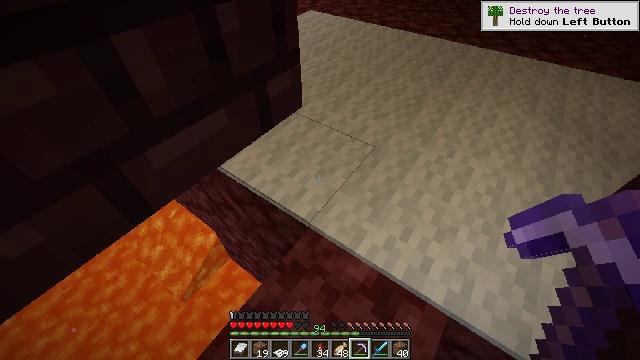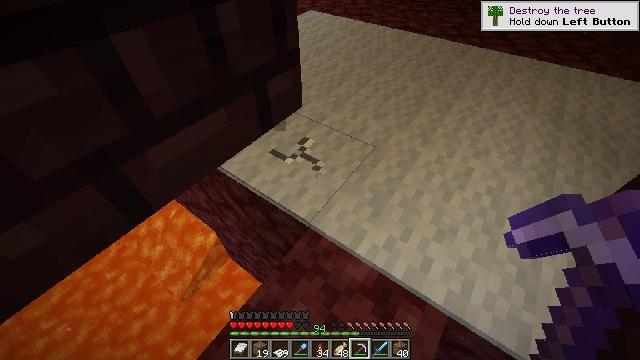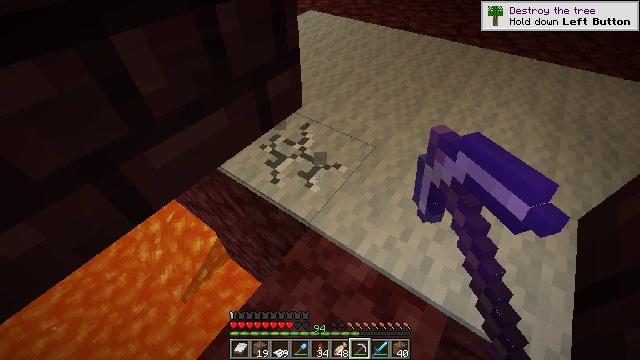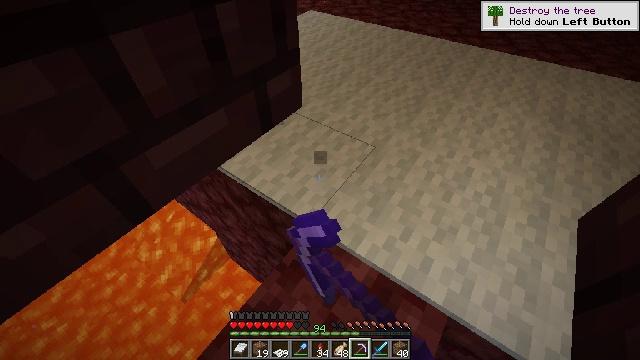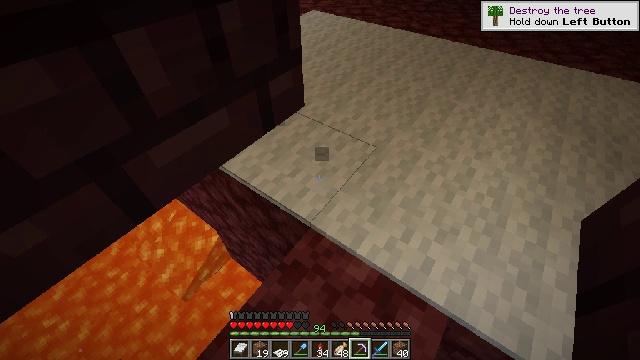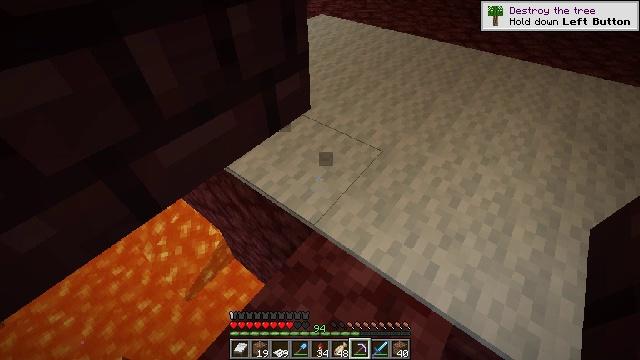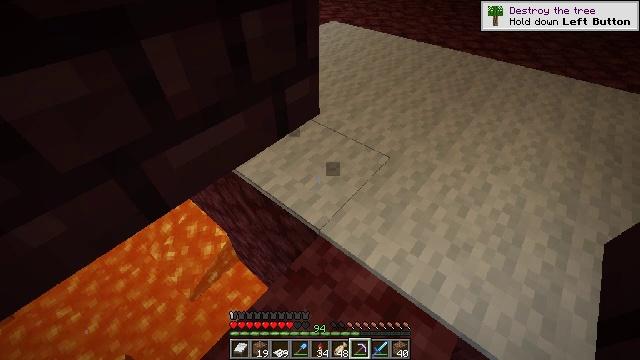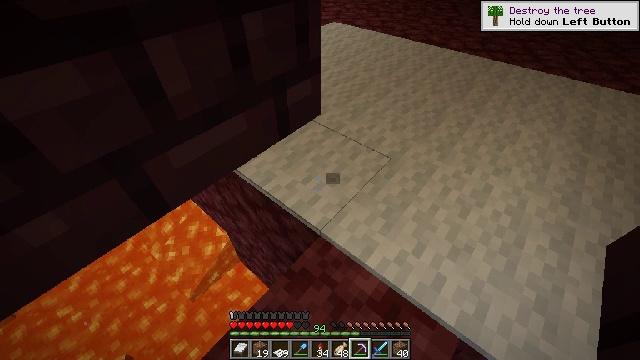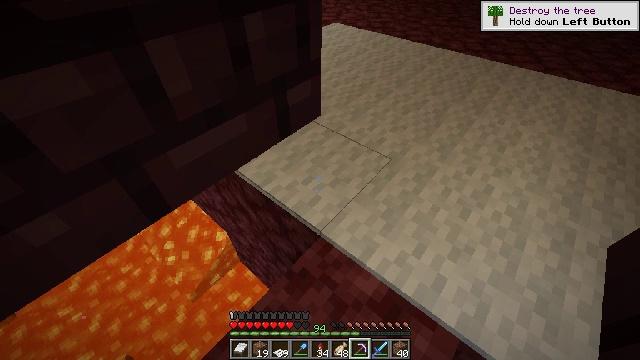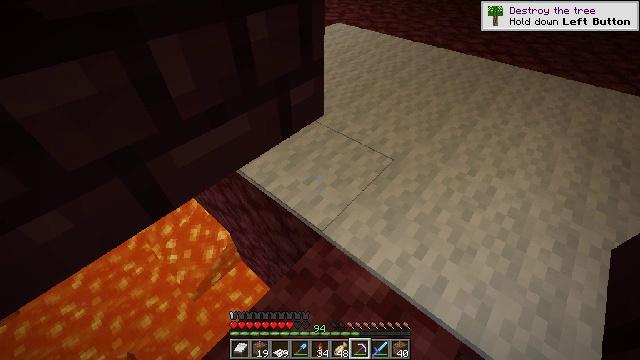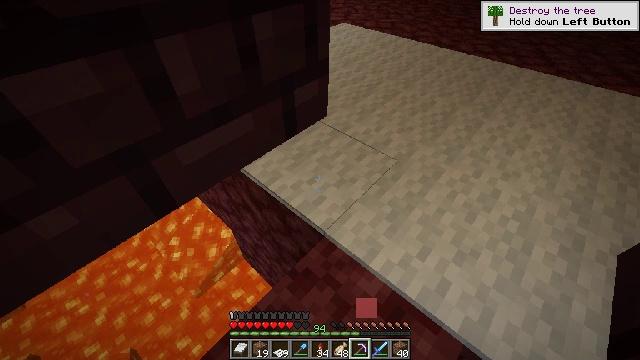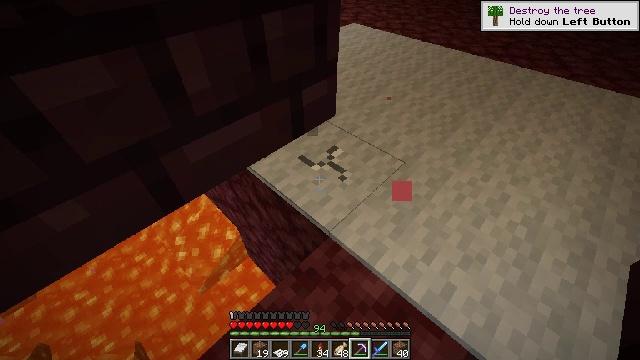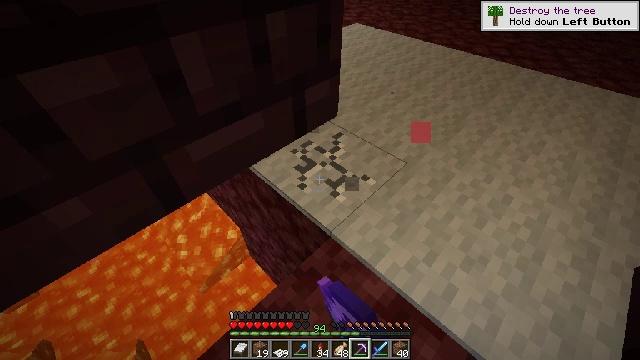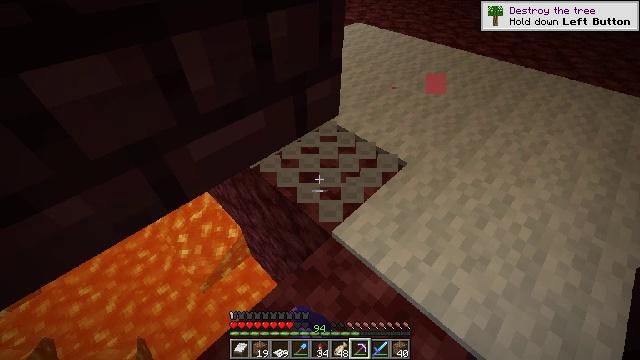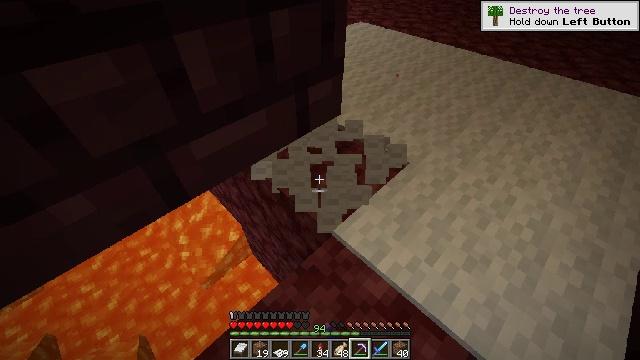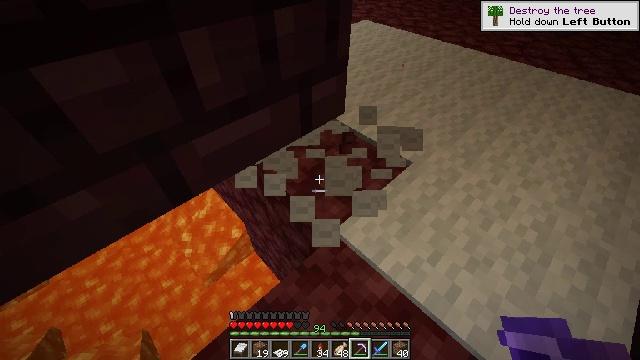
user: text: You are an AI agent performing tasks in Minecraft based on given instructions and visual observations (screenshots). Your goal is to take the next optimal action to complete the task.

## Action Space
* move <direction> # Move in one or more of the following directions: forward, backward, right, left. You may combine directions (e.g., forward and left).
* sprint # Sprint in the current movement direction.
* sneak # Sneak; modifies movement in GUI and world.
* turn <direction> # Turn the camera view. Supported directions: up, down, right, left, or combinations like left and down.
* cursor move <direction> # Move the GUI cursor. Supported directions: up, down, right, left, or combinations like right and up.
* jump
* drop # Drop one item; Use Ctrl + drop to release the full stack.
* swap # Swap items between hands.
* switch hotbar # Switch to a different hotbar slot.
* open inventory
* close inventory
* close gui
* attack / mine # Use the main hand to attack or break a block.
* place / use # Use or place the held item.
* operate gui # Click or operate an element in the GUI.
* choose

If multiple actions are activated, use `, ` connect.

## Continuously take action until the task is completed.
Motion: motion action
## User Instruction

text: Gather the white carpet for inventory.
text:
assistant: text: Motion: attack / mine
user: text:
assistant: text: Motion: attack / mine
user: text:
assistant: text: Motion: no_op
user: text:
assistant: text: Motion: no_op
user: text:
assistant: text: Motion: turn left
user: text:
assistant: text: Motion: turn left and up
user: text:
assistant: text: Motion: no_op
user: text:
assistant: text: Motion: no_op
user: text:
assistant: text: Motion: no_op
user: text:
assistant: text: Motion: turn left
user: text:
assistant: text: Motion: turn left, attack / mine
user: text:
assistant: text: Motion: attack / mine
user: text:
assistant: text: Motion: attack / mine
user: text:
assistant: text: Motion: attack / mine
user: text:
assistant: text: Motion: attack / mine
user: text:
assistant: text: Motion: attack / mine
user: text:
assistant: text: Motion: attack / mine
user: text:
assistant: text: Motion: attack / mine